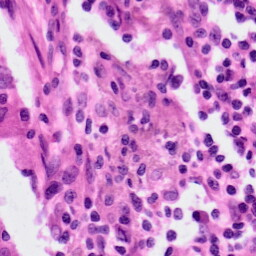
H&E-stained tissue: Lung